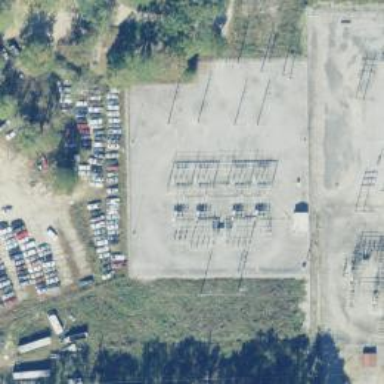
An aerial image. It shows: Switch for power supply.